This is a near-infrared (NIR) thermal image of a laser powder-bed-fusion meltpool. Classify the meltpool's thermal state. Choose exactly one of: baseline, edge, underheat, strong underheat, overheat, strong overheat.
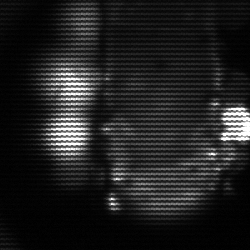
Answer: strong underheat